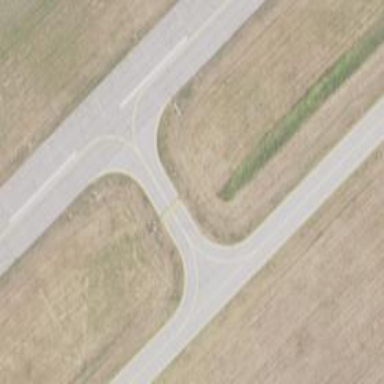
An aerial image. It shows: Image of taxiway at airport.